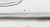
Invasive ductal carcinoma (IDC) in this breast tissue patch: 0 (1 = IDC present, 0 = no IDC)